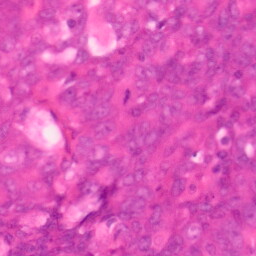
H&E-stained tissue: Colon